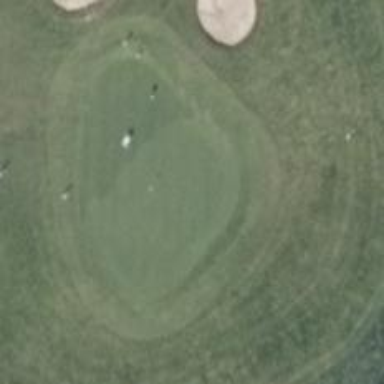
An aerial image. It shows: View of golf hole.